Question: I've got a web application which using JS loads some assets from a remote server. I've got a strange issue where the reception back of some calls is very long - though it has the same size as others.
What could be the reason? Any techniques to find out?
Here is an example of the calls:

You can see the last and first call - the actual content is almost the same size, but the reception time of the last call is MUCH larger than the first one (1.3 min vs 36 sec)
P.S - the calls go to the SAME endpoint on the same server (just other params)
Thanks!
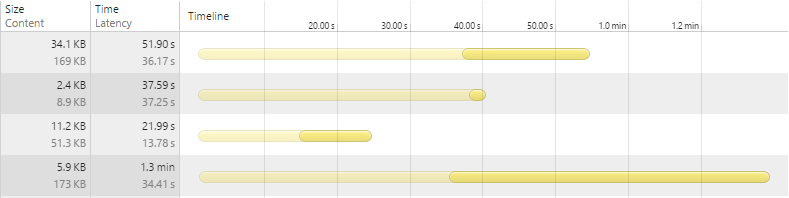
Answer: After all the clarifications & your acknowledgement of ~30 seconds of processing time being "normal" and "accepted". The likely reason is because your web server is flushing the output buffer.
Some useful information:
## PHP
<URL>
## IIS
<URL>
Some background info:
> When users request a page, it can take anywhere from 200 to 500ms for
the backend server to stitch together the HTML page. During this time,
the browser is idle as it waits for the data to arrive. In PHP you
have the function flush(). It allows you to send your partially ready
HTML response to the browser so that the browser can start fetching
components while your backend is busy with the rest of the HTML page.
The benefit is mainly seen on busy backends or light frontends.
Technically, it's better for your web server to flush them as soon as possible, firstly, you free up memory, secondly, the client (browser in this case) can start rendering with the chunks of data.